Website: lowes
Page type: customer-info-address
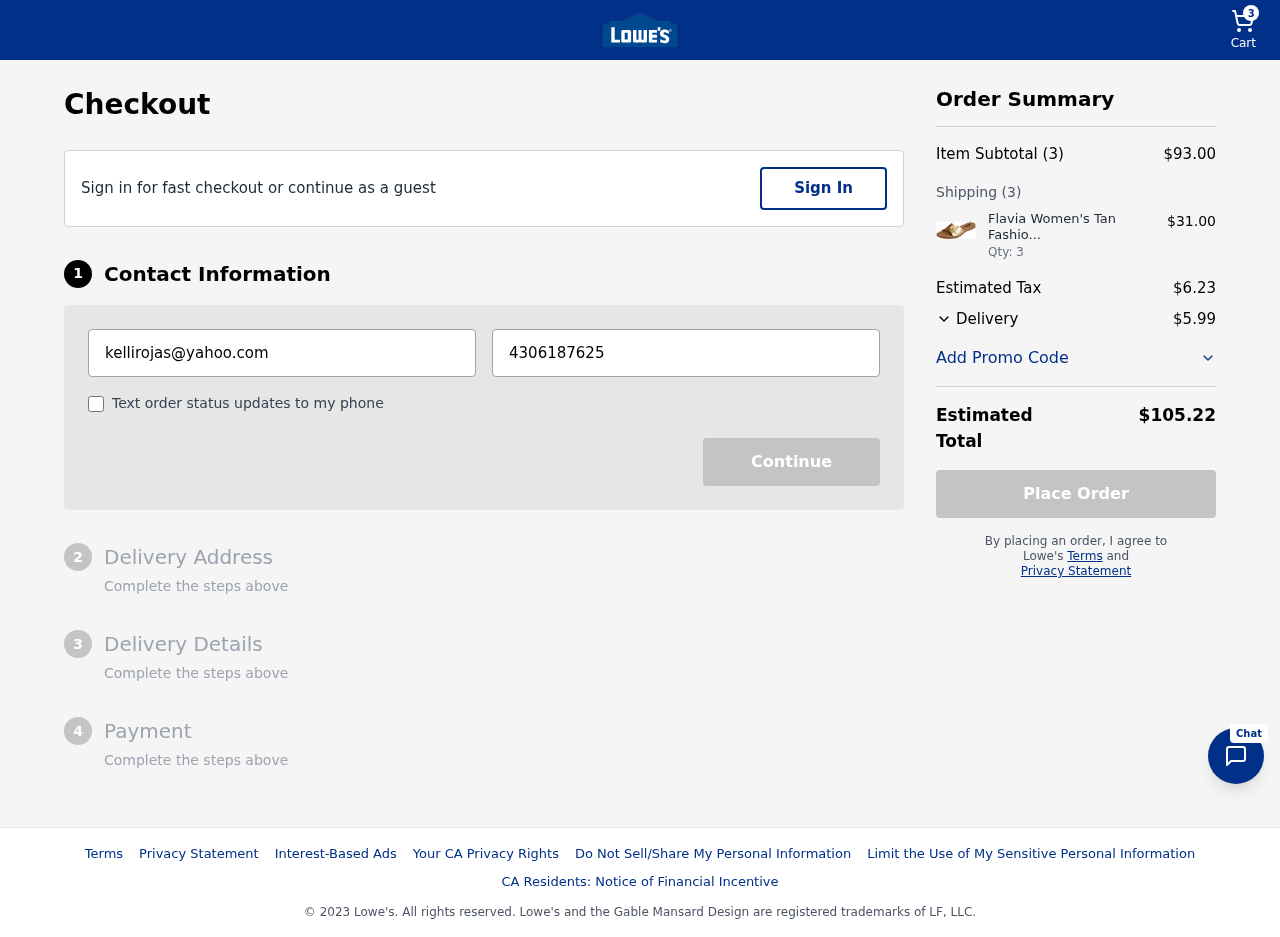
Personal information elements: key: PII_EMAIL
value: kellirojas@yahoo.com
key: PII_PHONE
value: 4306187625
Product elements: key: PRODUCT1_NAME
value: Flavia Women's Tan Fashion Sandals-7 UK (39 EU) (8 US) (FL/203/TAN)
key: PRODUCT1_PRICE
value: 31
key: PRODUCT1_QUANTITY
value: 3
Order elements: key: ORDER_NUM_ITEMS
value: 3
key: ORDER_SUBTOTAL
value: $93.00
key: ORDER_NUM_ITEMS2
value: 3
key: ORDER_TAX
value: $6.23
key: ORDER_SHIPPING_COST
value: $5.99
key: ORDER_TOTAL
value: $105.22